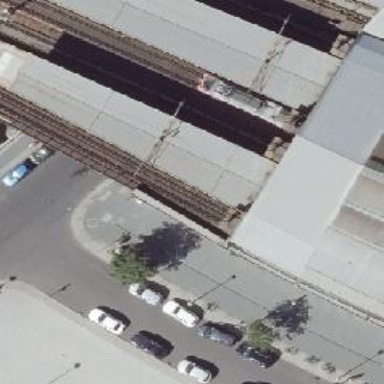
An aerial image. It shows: Railway signal.